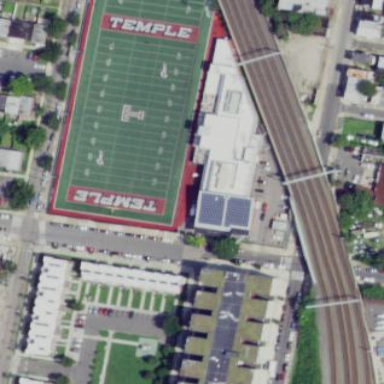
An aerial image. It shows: Artificial turf pitch used for American football.